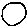
Label: circle